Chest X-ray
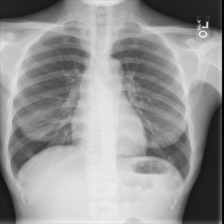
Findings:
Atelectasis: negative
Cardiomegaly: negative
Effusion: negative
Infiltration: negative
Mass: negative
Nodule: negative
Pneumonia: negative
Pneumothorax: negative
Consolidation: negative
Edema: negative
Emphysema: negative
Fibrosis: negative
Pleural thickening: negative
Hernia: negative